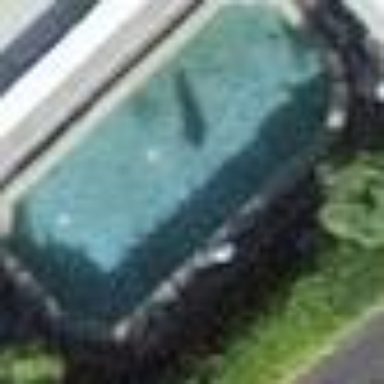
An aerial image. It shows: Swimming pool located in leisure land.